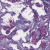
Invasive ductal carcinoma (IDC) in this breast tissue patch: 1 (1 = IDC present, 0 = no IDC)